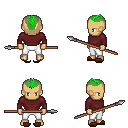
a pixel art fantasy rpg character, male body template, human, tanned skin, maroon long-sleeve shirt, white pants, green short mohawk hairstyle, brown slippers, spear, four views (front, back, left, right), 2x2 character sprite sheet, small pixel art, hard edges, no anti-aliasing